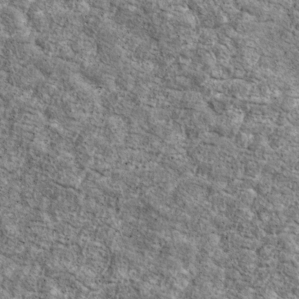
Label: non_frost